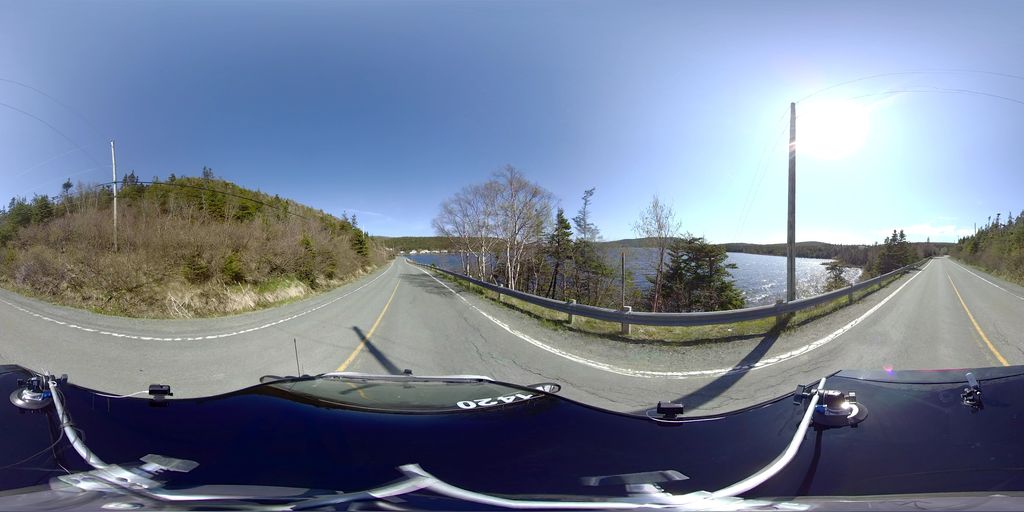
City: st_johns